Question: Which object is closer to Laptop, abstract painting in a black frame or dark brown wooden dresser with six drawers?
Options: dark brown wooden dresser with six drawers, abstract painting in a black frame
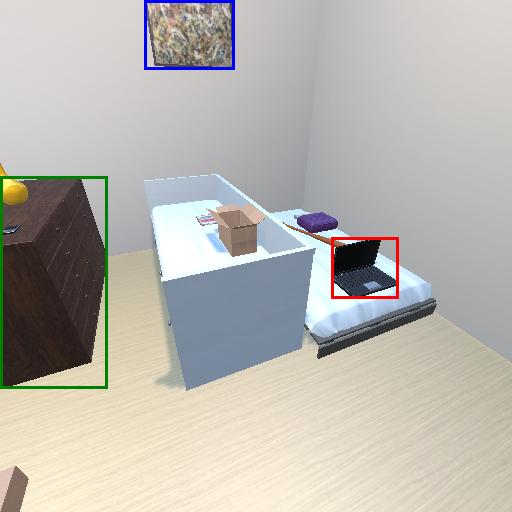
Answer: dark brown wooden dresser with six drawers